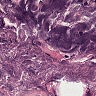
Metastatic tissue present: no